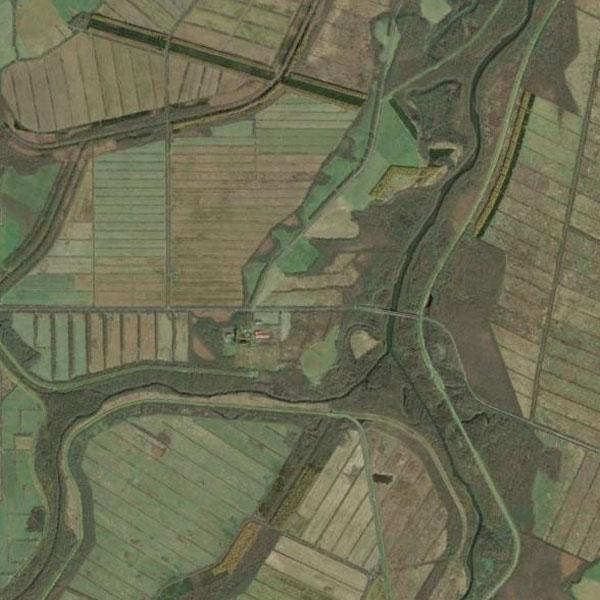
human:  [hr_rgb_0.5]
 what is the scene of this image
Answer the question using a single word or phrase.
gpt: farmland